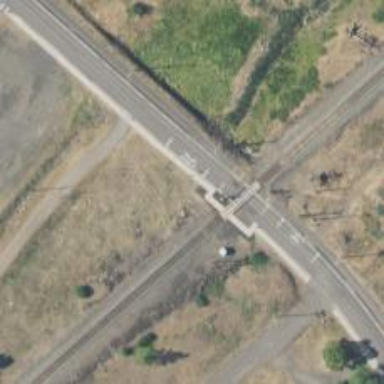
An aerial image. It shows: Railway level crossing.